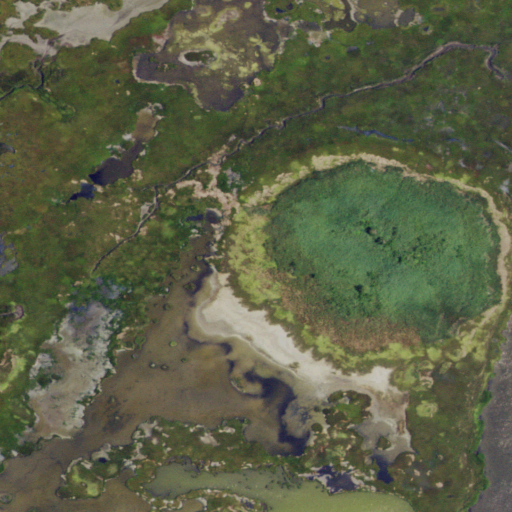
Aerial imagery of island in New Jersey named Shooting Island containing herbaceous wetlands, woody wetlands, and open water